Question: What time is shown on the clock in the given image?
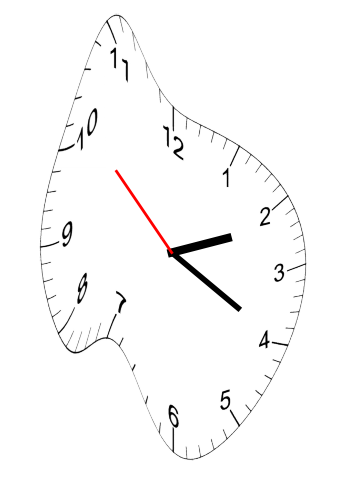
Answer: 02:19:52